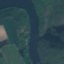
Land use / land cover class: River